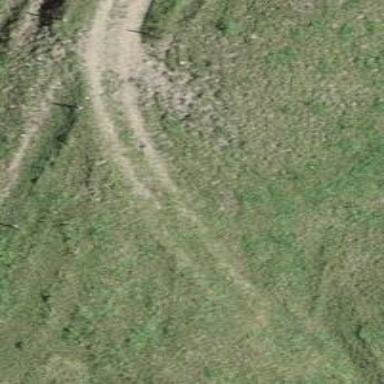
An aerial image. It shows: Sandy track with grade3 tracktype.